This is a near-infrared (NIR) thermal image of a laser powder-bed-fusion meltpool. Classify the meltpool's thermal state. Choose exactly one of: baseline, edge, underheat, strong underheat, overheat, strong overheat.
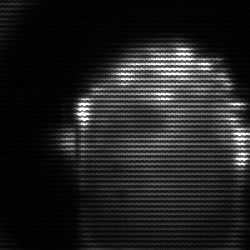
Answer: baseline